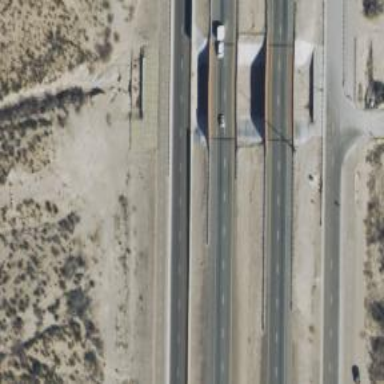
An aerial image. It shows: Viaduct bridge over motorway.